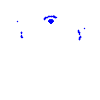
Particle: electron